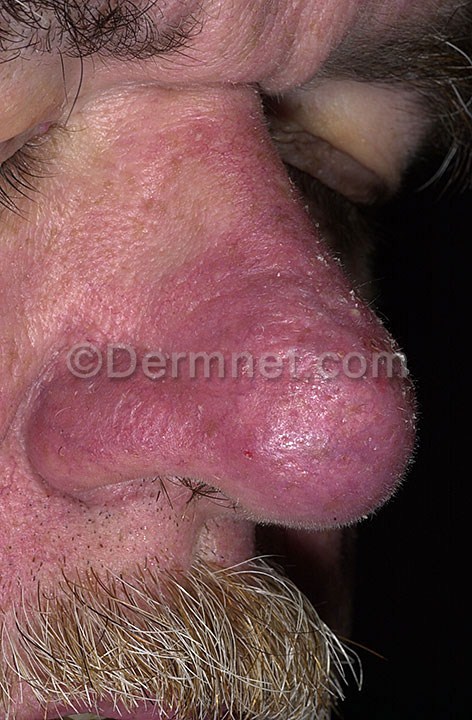
Disease: Acne and Rosacea Photos